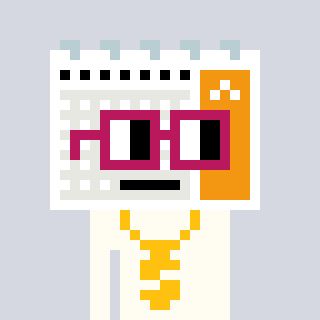
a pixel art character with square dark red glasses, a calendar-shaped head and a grayscale-colored body on a cool background